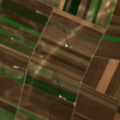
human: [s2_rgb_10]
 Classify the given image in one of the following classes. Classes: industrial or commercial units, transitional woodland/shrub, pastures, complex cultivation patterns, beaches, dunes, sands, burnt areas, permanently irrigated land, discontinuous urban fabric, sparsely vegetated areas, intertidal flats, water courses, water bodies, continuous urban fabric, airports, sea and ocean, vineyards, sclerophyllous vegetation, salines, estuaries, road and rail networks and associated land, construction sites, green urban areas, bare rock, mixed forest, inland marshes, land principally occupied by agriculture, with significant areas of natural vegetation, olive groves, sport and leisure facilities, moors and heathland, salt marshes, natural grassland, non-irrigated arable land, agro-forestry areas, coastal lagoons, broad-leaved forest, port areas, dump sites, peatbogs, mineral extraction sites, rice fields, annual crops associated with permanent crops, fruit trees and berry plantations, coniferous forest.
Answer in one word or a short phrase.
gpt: non-irrigated arable land